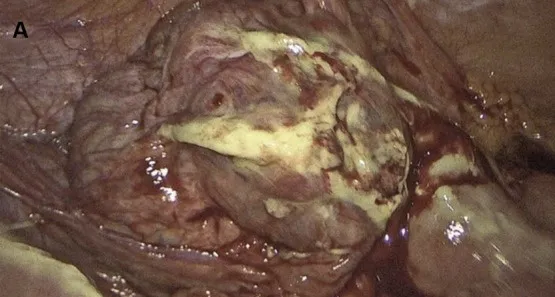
Laparoscopic and histopathological findings. The vermiform appendix showed a bulgy thickening at the apex and the walls of the cecum and the appendix were perforated (A). Apex of the vermiform appendix (H&E, 25x) with masses of decidualized endometrium (star) comprising the entire wall and perforating into the lumen of the appendix (arrowheads), leading to perforation due to gestational increase in volume.
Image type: endoscopy (gi_endoscopy)